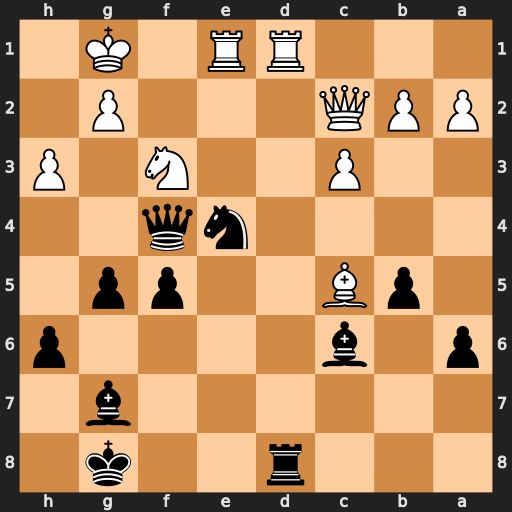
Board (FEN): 3r2k1/6b1/p1b4p/1pB2pp1/4nq2/2P2N1P/PPQ3P1/3RR1K1
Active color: b
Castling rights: -
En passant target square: -
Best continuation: Rxd1 Rxd1 Nxc5